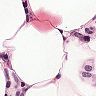
Metastatic tissue present: no